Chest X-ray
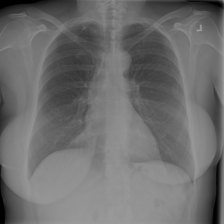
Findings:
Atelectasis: negative
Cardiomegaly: negative
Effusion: negative
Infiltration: negative
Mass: negative
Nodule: positive
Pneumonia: negative
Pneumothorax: negative
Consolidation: negative
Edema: negative
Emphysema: negative
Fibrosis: negative
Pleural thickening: negative
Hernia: negative